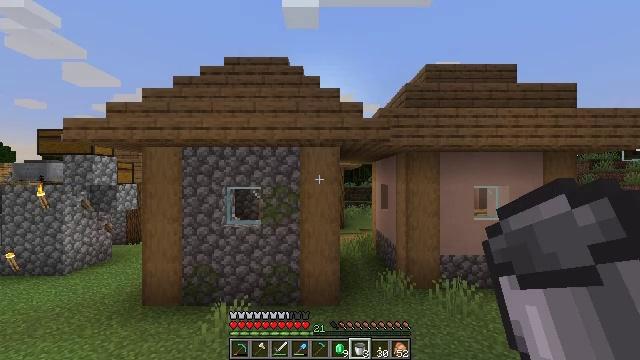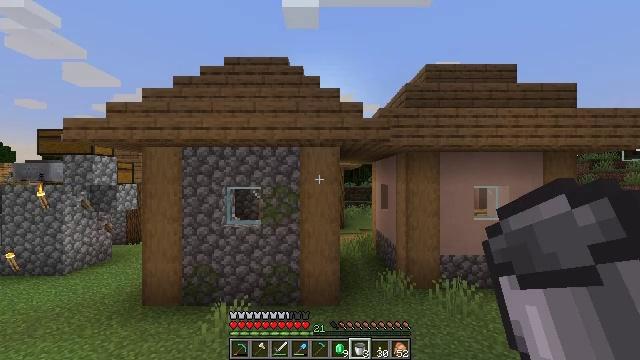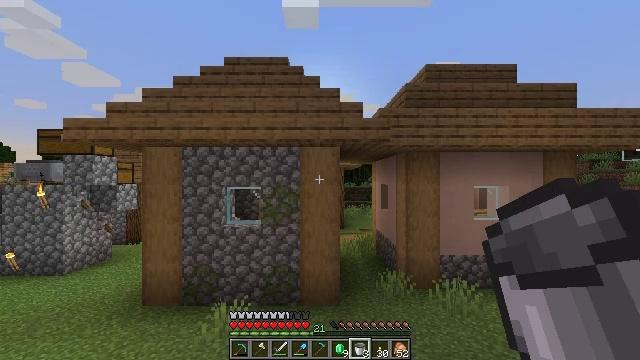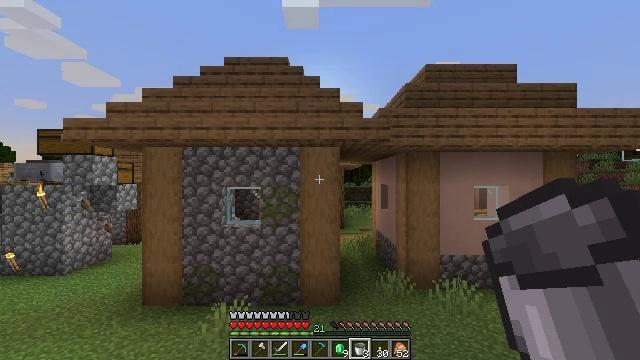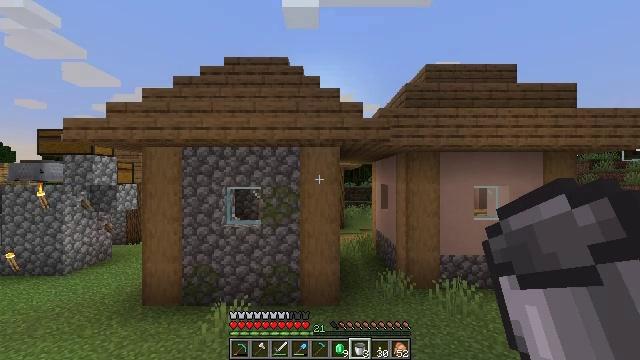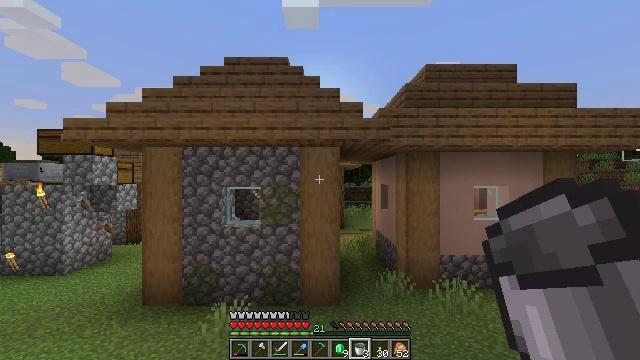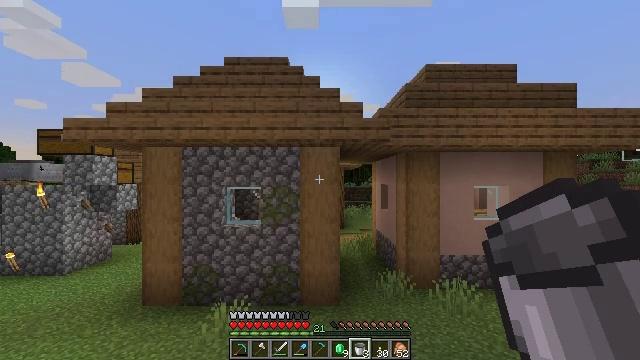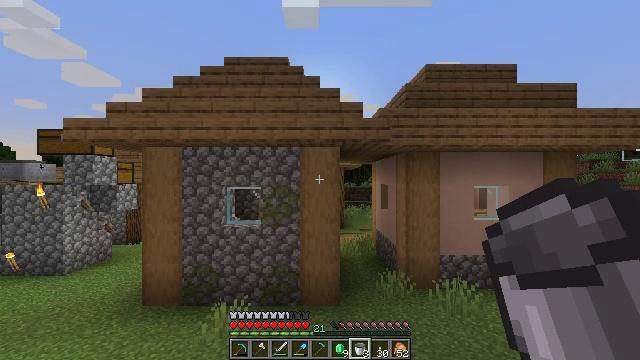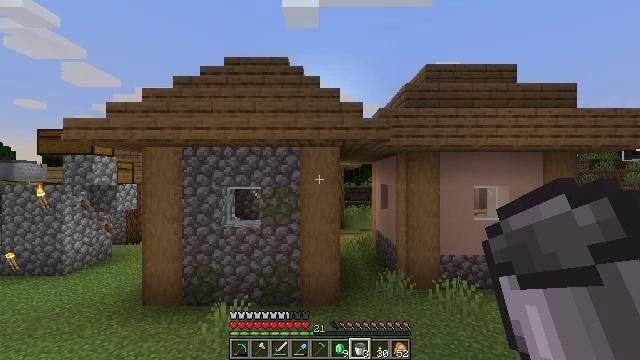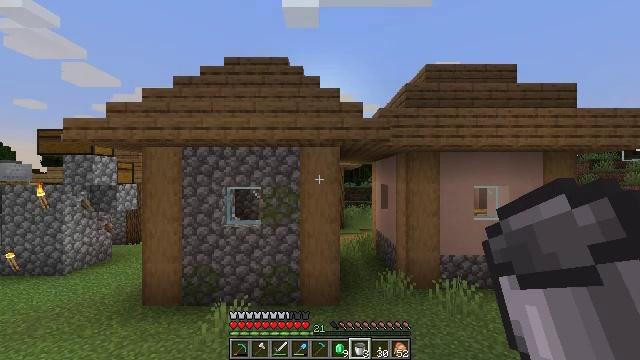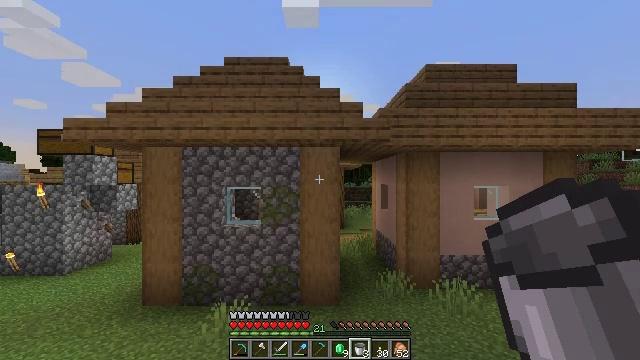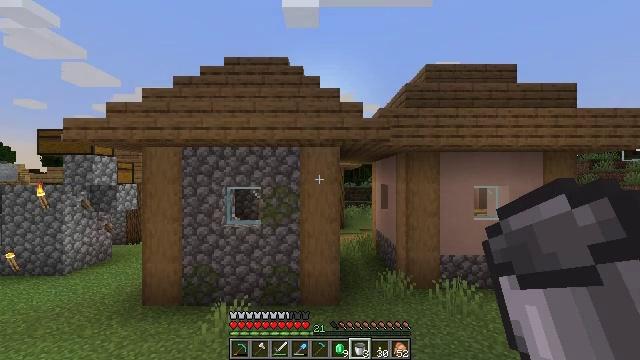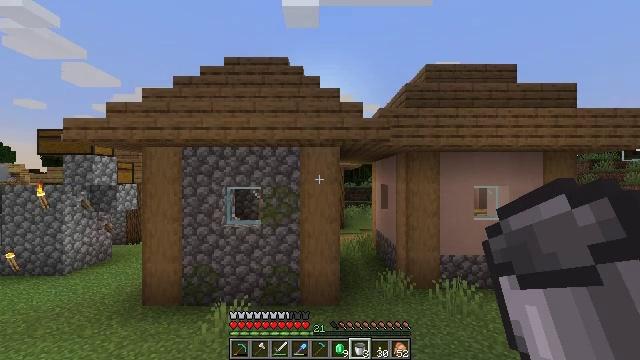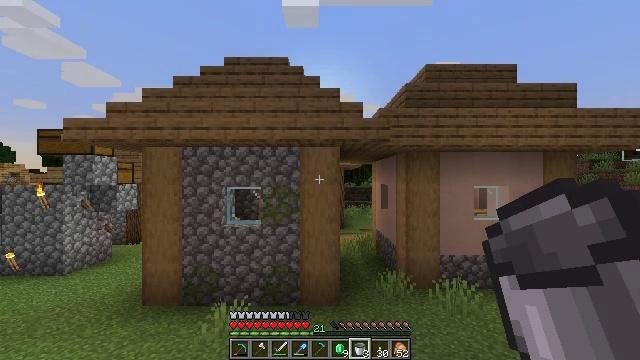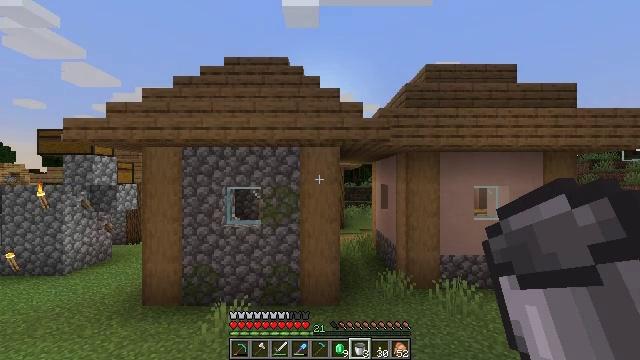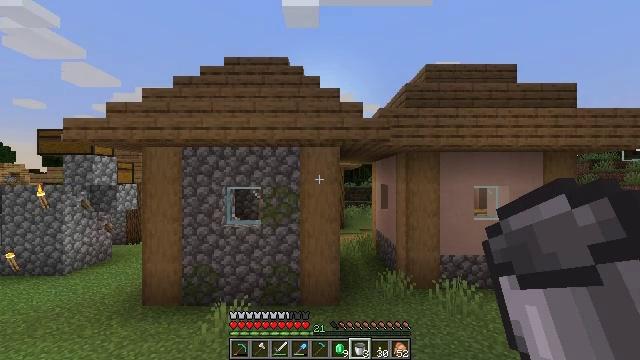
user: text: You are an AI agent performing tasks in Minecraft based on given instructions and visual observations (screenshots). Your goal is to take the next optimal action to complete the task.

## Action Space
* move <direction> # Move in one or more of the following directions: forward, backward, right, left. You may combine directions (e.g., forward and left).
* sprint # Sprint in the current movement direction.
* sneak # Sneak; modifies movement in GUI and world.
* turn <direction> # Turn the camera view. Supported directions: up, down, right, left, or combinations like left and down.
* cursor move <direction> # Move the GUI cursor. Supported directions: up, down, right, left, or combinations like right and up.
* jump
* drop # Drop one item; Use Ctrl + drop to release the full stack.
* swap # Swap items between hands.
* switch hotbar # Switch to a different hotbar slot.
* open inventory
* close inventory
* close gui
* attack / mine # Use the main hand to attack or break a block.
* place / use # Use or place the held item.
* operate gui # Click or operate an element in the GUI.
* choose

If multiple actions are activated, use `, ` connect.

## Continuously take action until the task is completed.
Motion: motion action
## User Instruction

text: Make gold nugget using the gold ingot.
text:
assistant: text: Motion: no_op
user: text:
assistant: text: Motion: no_op
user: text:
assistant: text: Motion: no_op
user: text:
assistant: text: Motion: no_op
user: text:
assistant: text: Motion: no_op
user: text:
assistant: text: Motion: no_op
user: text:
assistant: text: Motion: no_op
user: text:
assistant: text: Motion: no_op
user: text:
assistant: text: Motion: no_op
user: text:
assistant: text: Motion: no_op
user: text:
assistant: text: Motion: no_op
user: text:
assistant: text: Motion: no_op
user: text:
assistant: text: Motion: no_op
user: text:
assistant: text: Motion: no_op
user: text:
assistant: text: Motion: no_op
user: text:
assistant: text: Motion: no_op
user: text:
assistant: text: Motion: no_op
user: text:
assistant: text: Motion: no_op
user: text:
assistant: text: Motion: no_op
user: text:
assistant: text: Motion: no_op
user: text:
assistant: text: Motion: no_op
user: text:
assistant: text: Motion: no_op
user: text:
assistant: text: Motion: no_op
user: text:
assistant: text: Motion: no_op
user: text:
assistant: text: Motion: no_op
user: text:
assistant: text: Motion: no_op
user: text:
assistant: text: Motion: no_op
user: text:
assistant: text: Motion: no_op
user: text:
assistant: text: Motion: no_op
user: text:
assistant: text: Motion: no_op